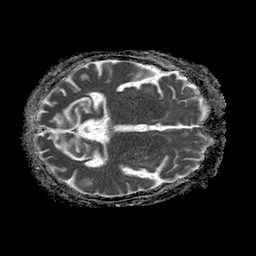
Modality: ADC
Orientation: axial
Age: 70
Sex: male
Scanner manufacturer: philips
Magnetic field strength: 1.5 T
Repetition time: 4.6 s
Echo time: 0.08631 s